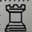
Piece: wR